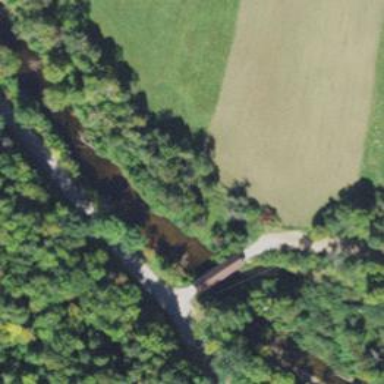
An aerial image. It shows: Covered bridge on unclassified road.